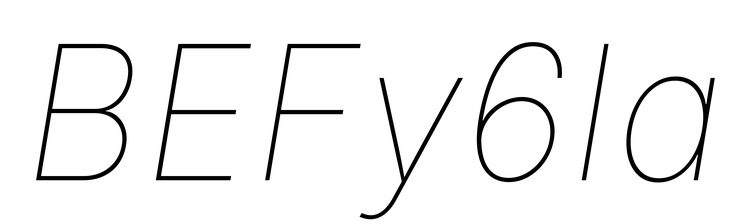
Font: Inter-Italic_Thin_Italic